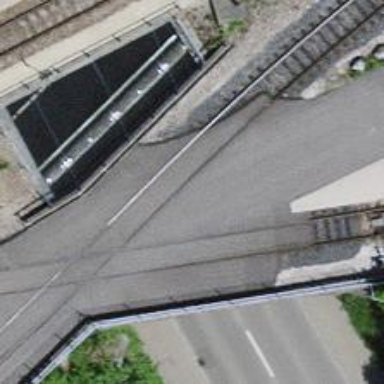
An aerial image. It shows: Bridge over single railway spur track.